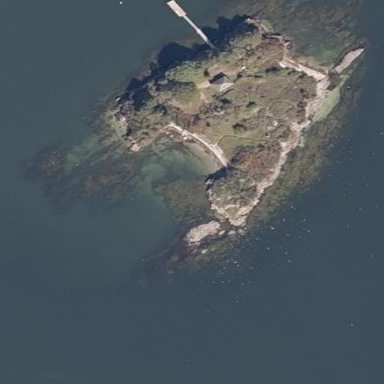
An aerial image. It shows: Islet located along the natural coastline.